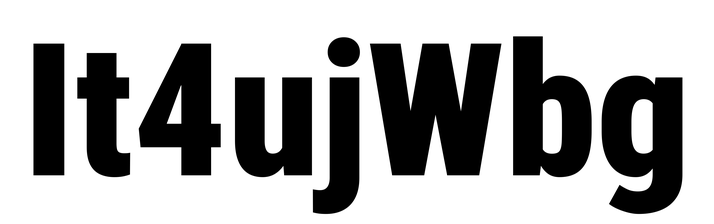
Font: Roboto_Condensed_Black